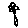
Label: flower